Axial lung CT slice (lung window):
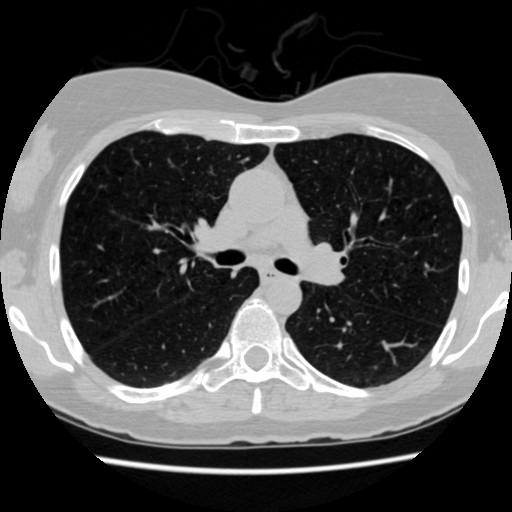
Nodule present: no